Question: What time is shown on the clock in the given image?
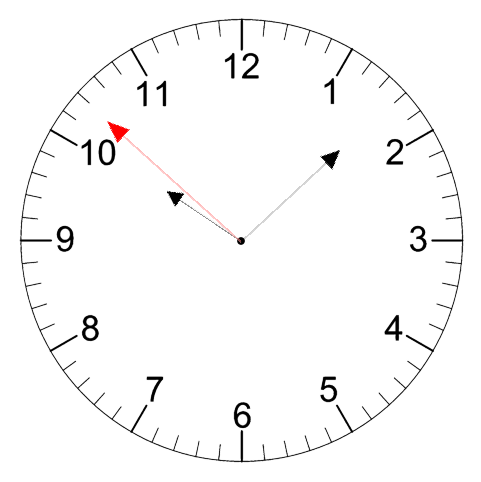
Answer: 10:07:52